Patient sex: M
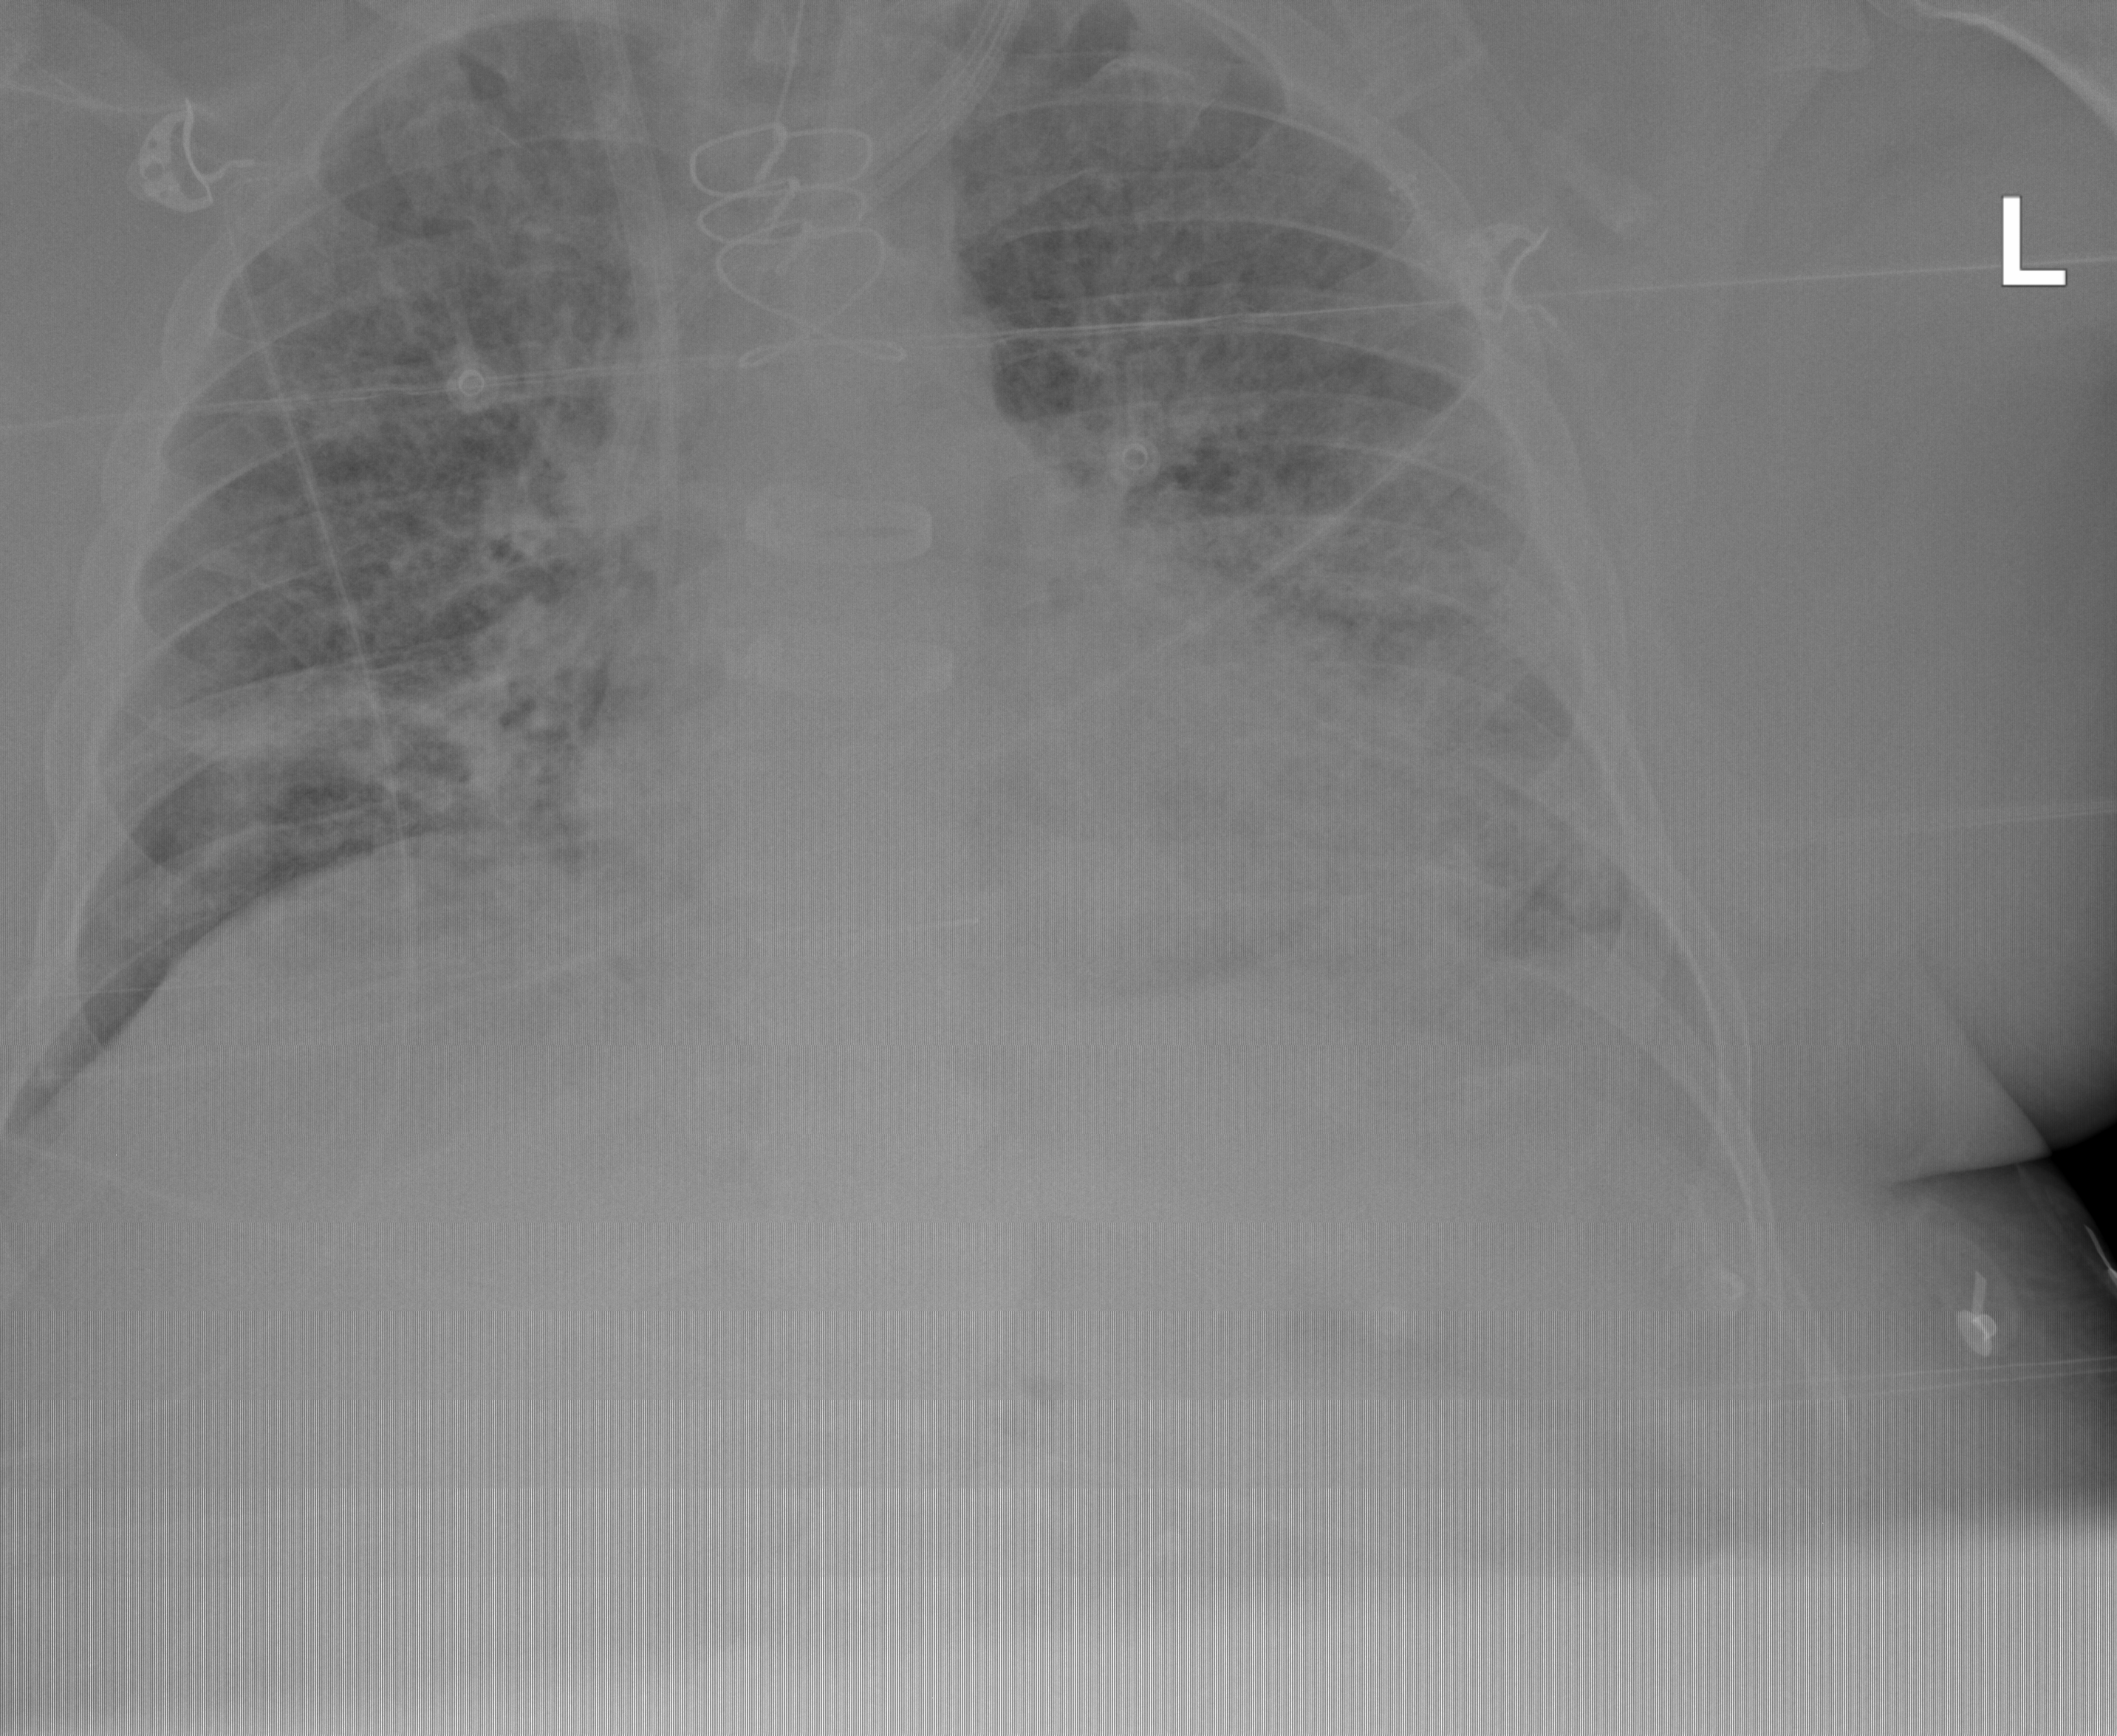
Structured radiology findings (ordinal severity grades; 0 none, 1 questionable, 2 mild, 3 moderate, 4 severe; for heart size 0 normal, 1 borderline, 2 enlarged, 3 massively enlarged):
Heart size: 1
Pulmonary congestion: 0
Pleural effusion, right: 2
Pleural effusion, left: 0
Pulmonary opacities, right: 2
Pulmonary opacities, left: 2
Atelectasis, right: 2
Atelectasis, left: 3